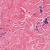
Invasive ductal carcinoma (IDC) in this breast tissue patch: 0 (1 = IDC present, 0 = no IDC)